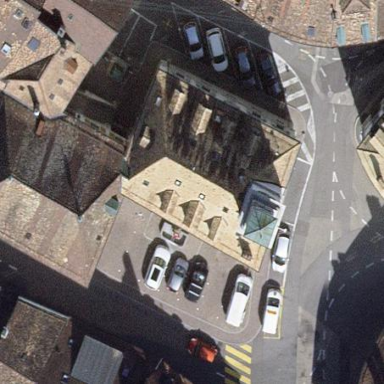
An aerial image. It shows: Town hall building.